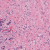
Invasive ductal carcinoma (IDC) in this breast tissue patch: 1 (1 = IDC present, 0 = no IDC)